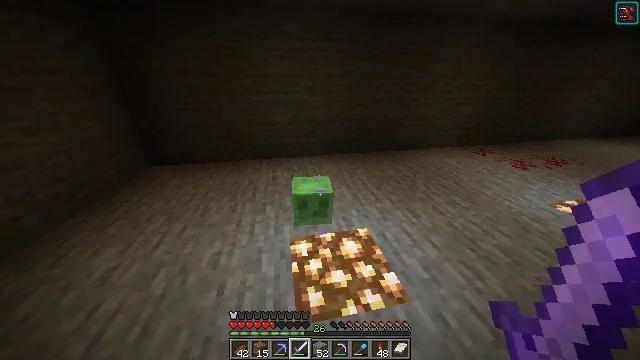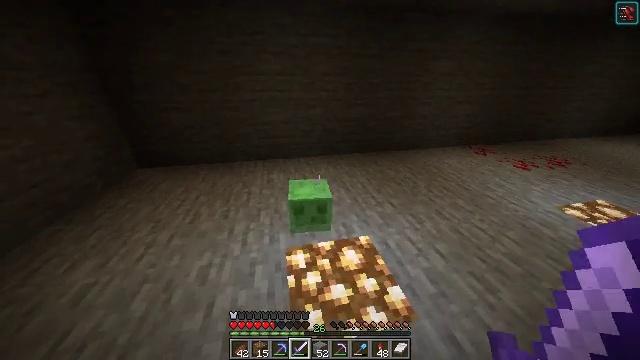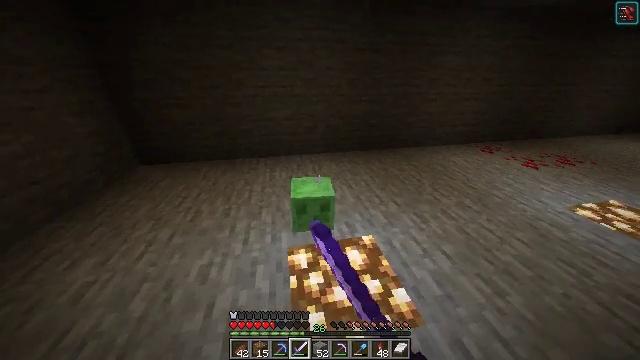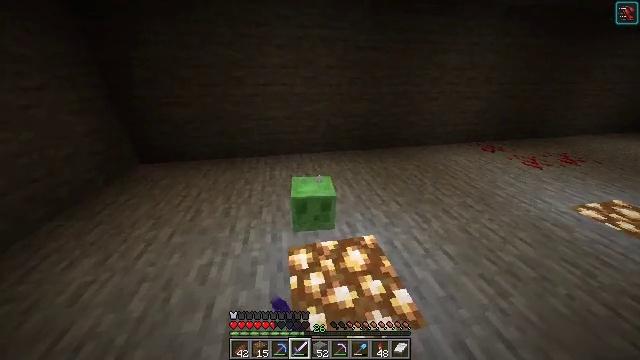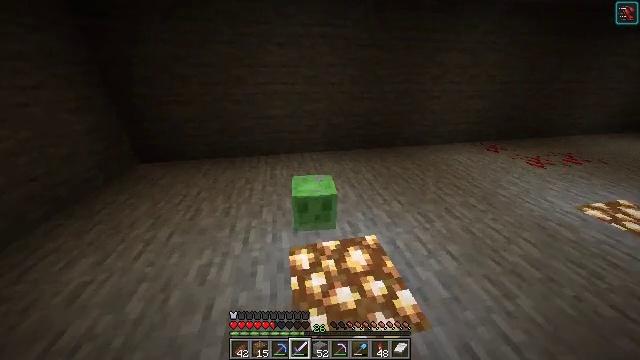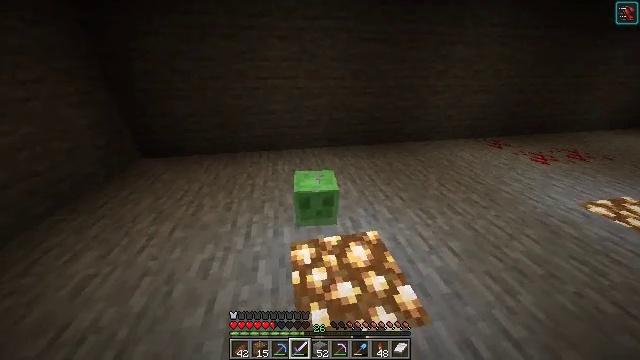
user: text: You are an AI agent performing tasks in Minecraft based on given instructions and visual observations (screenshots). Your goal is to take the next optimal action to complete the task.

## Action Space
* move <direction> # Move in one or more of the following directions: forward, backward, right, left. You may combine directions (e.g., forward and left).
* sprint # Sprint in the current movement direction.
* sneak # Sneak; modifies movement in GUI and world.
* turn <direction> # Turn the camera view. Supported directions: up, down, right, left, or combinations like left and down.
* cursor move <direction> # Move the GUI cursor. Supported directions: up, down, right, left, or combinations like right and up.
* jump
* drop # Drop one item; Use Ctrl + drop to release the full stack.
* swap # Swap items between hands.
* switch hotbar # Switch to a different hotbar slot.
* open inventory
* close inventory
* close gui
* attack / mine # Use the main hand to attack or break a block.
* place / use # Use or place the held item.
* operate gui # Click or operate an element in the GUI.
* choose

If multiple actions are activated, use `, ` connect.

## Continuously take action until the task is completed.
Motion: motion action
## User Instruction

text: Hunt mobs.
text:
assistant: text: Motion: attack / mine
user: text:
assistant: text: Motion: attack / mine
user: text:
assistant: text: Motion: attack / mine
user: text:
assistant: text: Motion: attack / mine
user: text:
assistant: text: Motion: turn down
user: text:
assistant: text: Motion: no_op